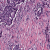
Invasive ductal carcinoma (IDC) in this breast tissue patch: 1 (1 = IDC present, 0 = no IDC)